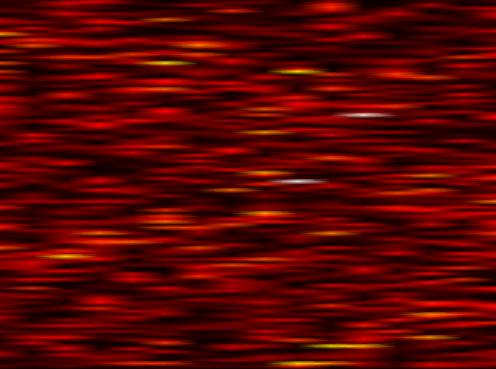
Label: OFDM